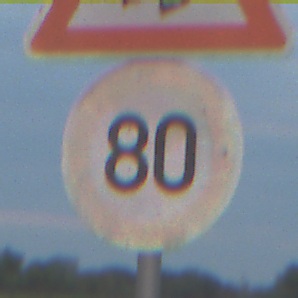
Verkehrszeichen: Geschwindigkeit80
Zusatzzeichen oben: AmphibienwanderungRechts
Umgebung: Outdoor, Nature
Tageszeit: SunriseSunset
Wetter: PartlyCloudy
Licht: Natural
Jahreszeit: NotSpecified
Kontrast: LowContrast